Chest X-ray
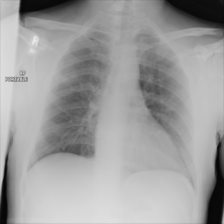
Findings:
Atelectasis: negative
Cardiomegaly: negative
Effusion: negative
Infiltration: negative
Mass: negative
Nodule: negative
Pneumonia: negative
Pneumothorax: negative
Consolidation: negative
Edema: negative
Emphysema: negative
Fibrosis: negative
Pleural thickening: negative
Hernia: negative